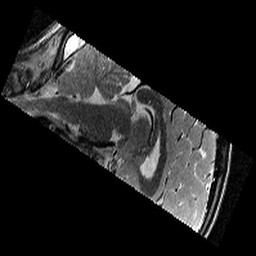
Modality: T2w
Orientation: sagittal
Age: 12
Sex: male
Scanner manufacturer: siemens
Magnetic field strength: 3 T
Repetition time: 9.23 s
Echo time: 0.067 s